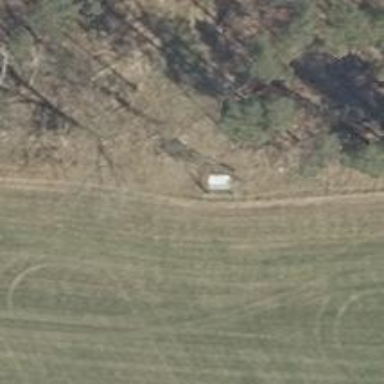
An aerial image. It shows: Shelter that serves as hunting stand.